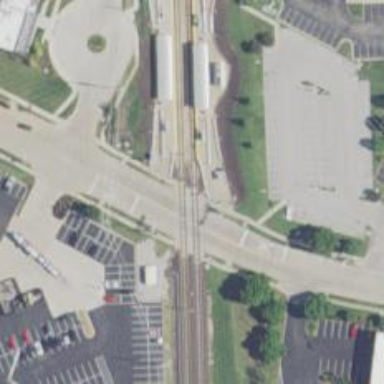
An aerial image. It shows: Railway crossing.